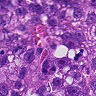
Metastatic tissue present: yes